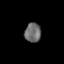
Tissue: prostate
Cell type: T cells
Senescence score: 0.332
Nuclear area (px): 305
Mean DAPI intensity: 108.197